Question: I am working with many 3D planes and looking for a Least square solution for below case.
> IF I am having many number of 3D planes knowing only one point and the
normal vector (for eg. O1 and N1), and all those planes intersect each
other and make nearly very close 3d lines, then how to compute the
least square adjusted one single 3d line to represent all those
intersections.
To get a clear idea, I have inserted a figure.
- -

as i want to do this with c++, i use c++ tag too.
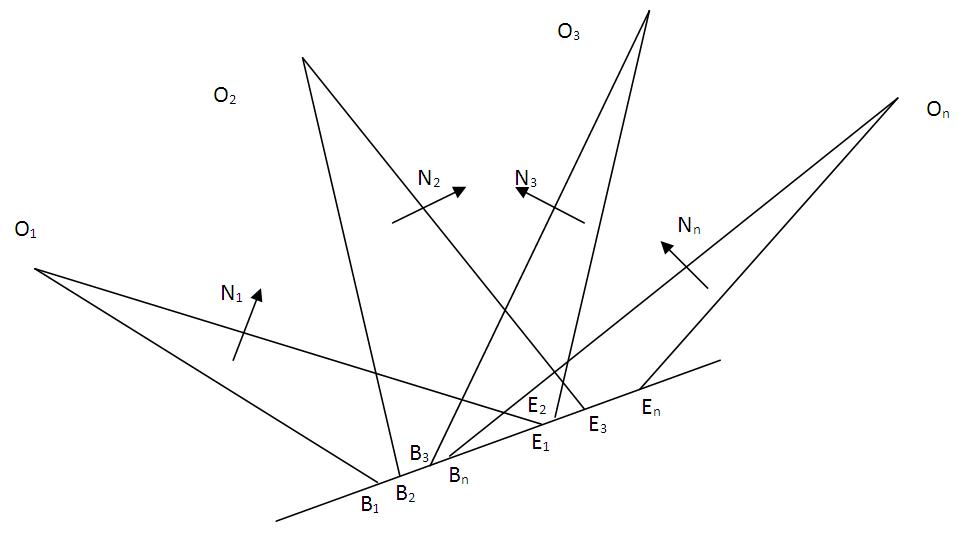
Answer: Entirely untested.
What if you took the directions of the lines from the intersections and got the <URL>
This would get you the direction they're going in. Then create a plane using that direction and an arbitrary point, Project all the points from the plane intersection calculations onto the plane, and find the mean point of these projected points.
Use that mean point and the principle component to define your line.
Something like...
'''
class Plane
{
public:
Vector3 Point;
Vector3 Normal;
Line Intersect (const Plane &other);
Vector3 Project (const Vector3 &point);
}
class Line
{
public:
Vector3 Point;
Vector3 Direction;
Line (Vector3 point, Vector3 dir);
};
Vector3 PrincipleComponent (const std::vector<Line> &lines)
{
//You could use the covariance matrix to get this but I will try the interative method on wikipedia.
Vector3 p(1,2,3); //a random vector?
static const int c = 10;
for (int i = 0; i < c; ++i)
{
Vector3 t;
for (auto i = lines.begin(); i != lines.end (); ++i)
{
t = t + ((*i).Direction.Dot (p)) * (*i).Direction;
}
t.Normalize();
p = t;
}
return p;
}
int main ()
{
std::vector<Line> LinesFromPlaneIntersections;
Vector3 direction = PrincipleComponent (LinesFromPlaneIntersections);
Plane projplane;
projplane.Normal = direction;
projplane.Point = LinesFromPlaneIntersections[0].Point;
Vector3 meanpoint;
for (auto i = LinesFromPlaneIntersections.begin(); i != LinesFromPlaneIntersections.end (); ++i)
{
meanpoint += projplane.Project ((*i).Point);
}
meanpoint /= LinesFromPlaneIntersections.size ();
Line result (meanpoint,direction);
}
'''